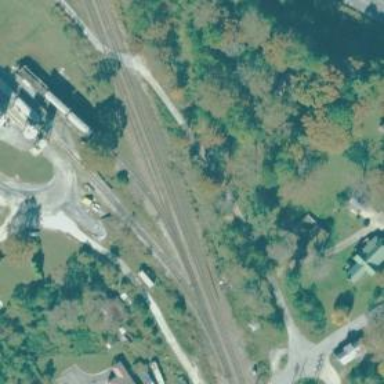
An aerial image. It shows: Railway spur service.